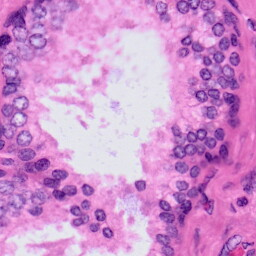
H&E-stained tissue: Prostate